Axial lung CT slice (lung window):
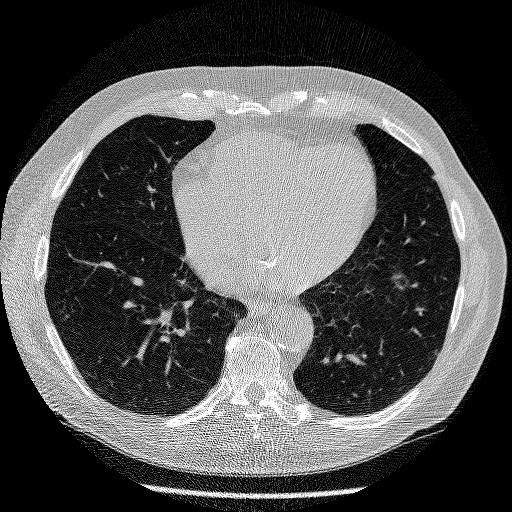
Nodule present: no